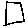
Label: square